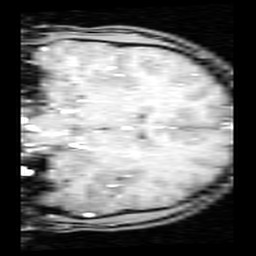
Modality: inplaneT1
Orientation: coronal
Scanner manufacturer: ge
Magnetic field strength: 3 T
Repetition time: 0.2 s
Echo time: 0.0036 s